Field crop: maize
Growth stage: 2
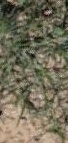
Species: salsola